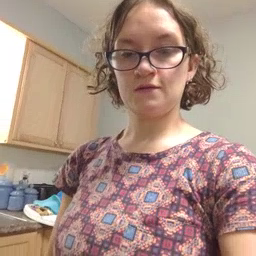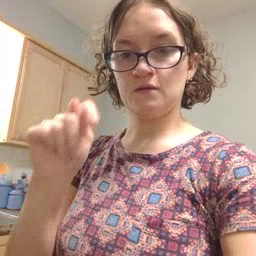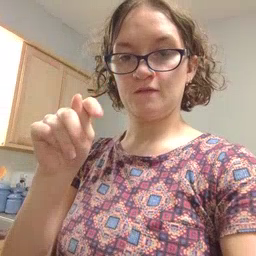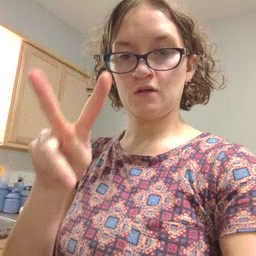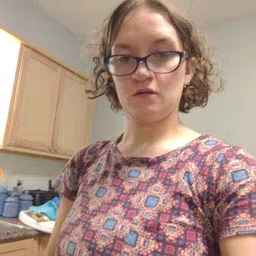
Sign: TV